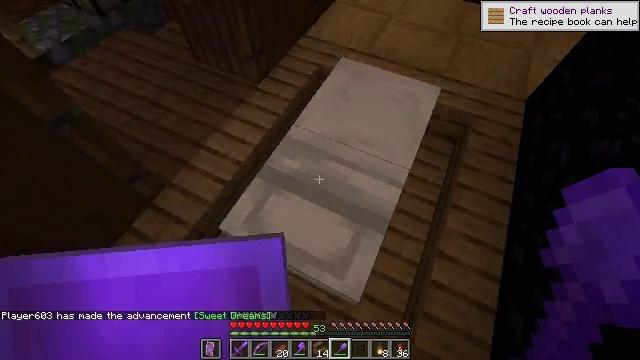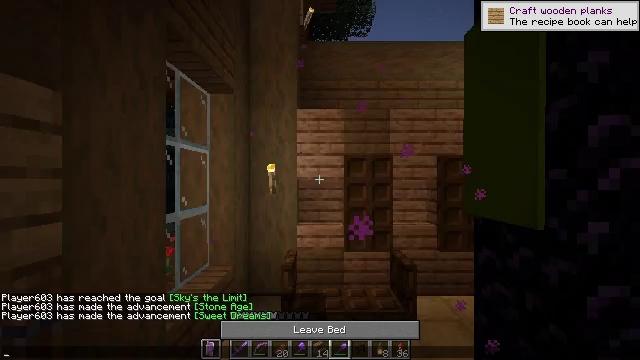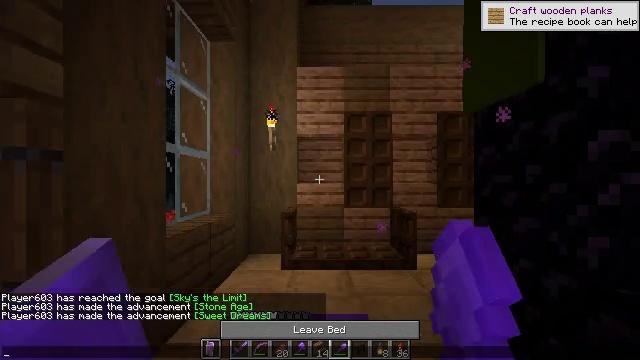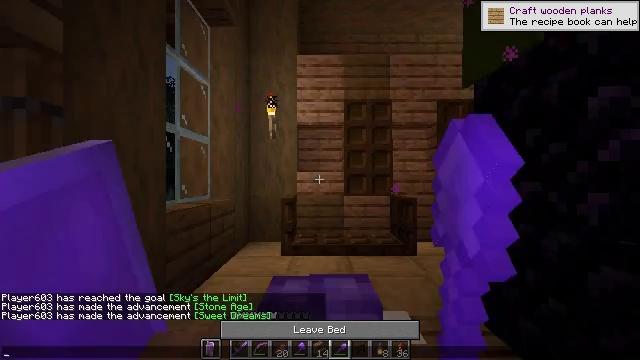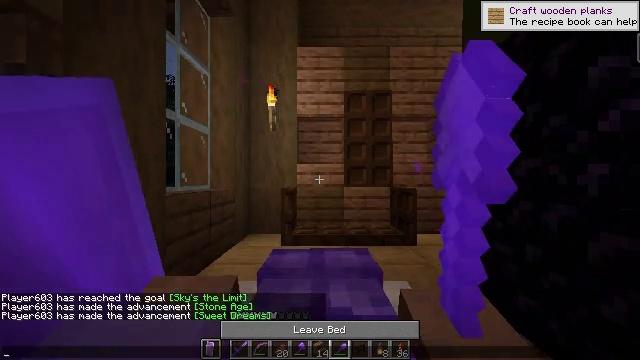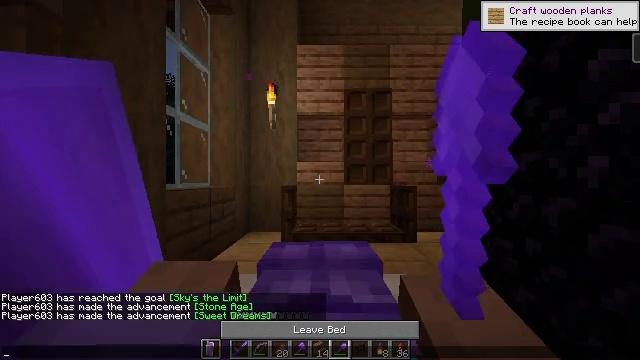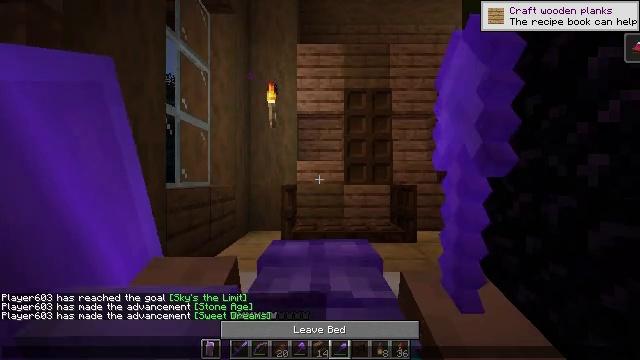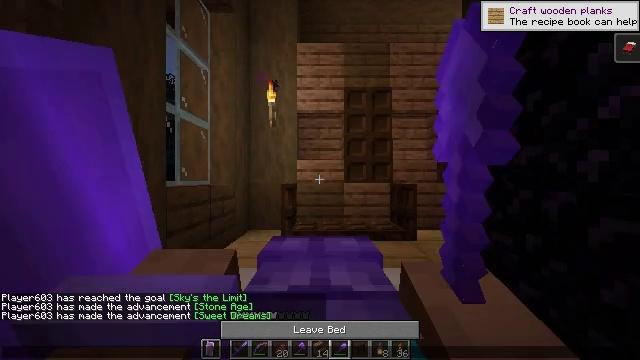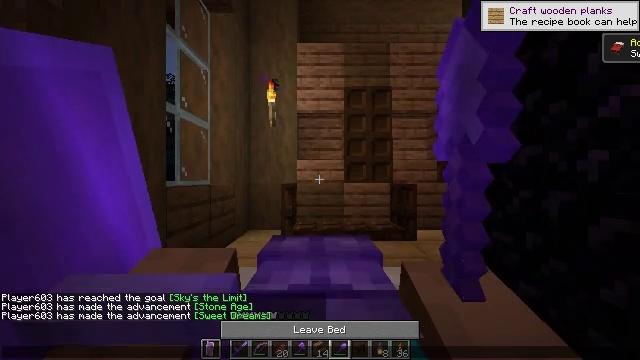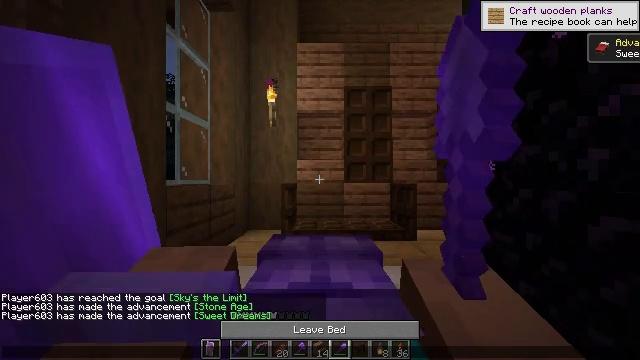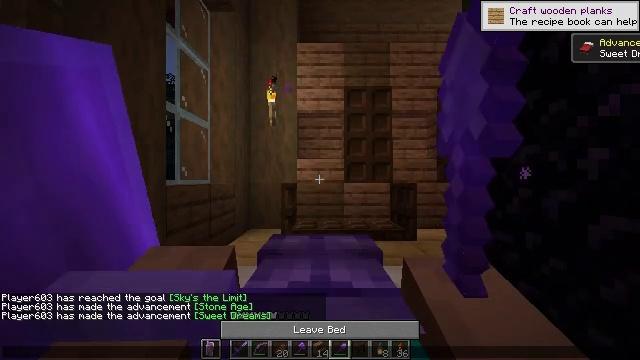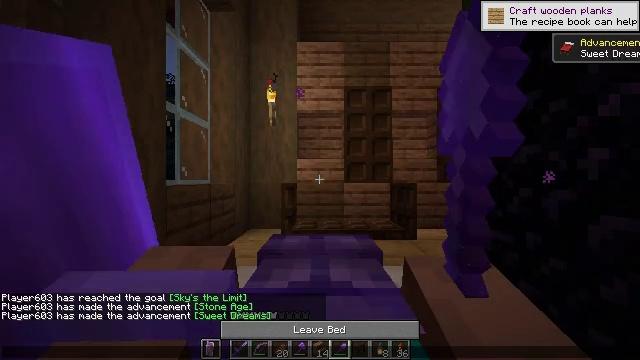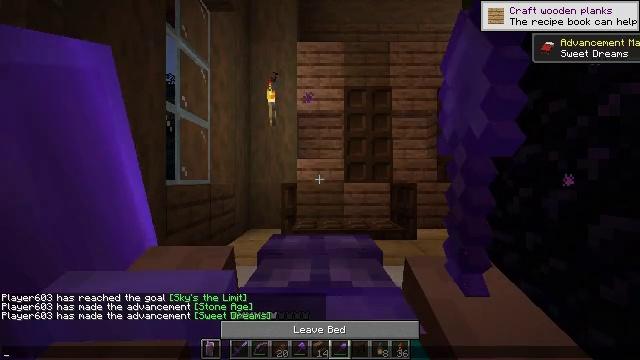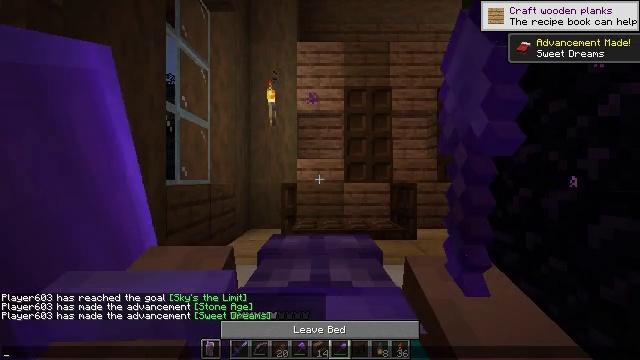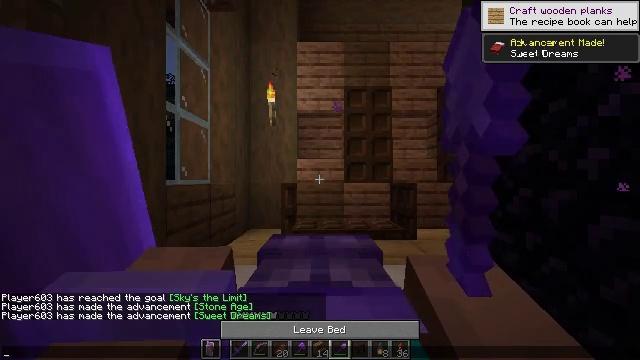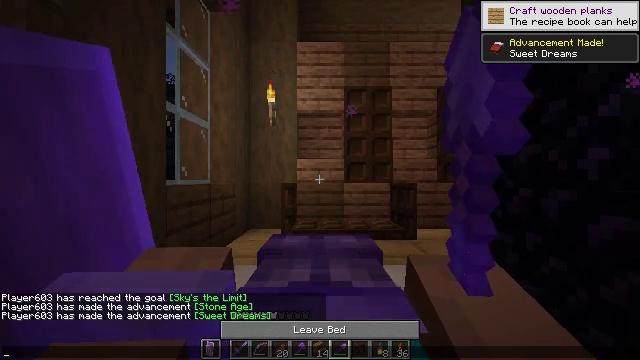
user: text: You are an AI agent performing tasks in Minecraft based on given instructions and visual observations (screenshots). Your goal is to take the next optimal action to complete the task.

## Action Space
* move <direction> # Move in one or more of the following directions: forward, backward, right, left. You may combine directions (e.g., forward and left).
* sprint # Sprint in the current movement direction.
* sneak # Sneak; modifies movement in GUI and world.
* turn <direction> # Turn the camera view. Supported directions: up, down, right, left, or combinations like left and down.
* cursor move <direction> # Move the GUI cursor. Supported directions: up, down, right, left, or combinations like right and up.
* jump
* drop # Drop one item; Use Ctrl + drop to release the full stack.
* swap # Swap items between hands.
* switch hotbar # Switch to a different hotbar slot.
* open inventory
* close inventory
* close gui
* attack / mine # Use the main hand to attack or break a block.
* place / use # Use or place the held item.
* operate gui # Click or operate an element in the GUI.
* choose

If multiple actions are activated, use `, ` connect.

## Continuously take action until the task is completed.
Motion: motion action
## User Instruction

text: Hit the beehive to retrieve it.
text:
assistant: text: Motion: turn right and down
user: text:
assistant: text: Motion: no_op
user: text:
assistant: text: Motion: no_op
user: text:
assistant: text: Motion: no_op
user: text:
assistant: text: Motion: no_op
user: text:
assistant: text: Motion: no_op
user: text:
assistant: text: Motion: no_op
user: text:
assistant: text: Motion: no_op
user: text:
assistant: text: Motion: no_op
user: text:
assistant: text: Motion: no_op
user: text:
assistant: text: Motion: no_op
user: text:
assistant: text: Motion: no_op
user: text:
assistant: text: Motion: no_op
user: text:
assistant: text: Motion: no_op
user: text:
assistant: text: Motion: no_op
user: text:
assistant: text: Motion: no_op
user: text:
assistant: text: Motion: no_op
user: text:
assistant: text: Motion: no_op
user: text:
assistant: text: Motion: no_op
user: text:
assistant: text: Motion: no_op
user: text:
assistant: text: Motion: no_op
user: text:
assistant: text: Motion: no_op
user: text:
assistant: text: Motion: no_op
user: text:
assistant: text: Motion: no_op
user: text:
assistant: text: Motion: no_op
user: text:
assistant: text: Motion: no_op
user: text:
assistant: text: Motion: no_op
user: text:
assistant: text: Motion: no_op
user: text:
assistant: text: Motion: no_op
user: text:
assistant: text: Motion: no_op